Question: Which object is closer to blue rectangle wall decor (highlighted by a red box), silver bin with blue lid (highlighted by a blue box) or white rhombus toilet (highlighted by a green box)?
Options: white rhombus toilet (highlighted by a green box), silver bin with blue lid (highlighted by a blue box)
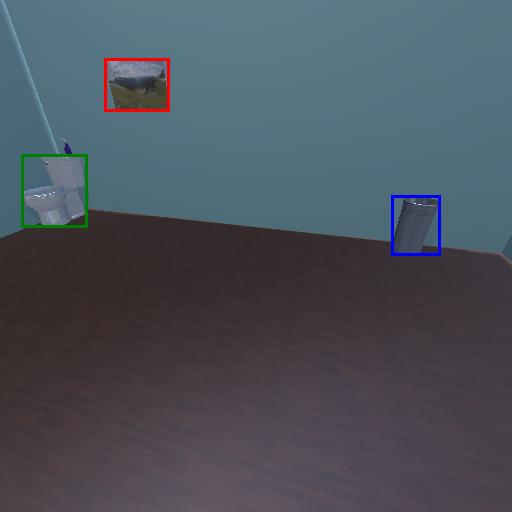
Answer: white rhombus toilet (highlighted by a green box)